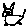
Label: cat